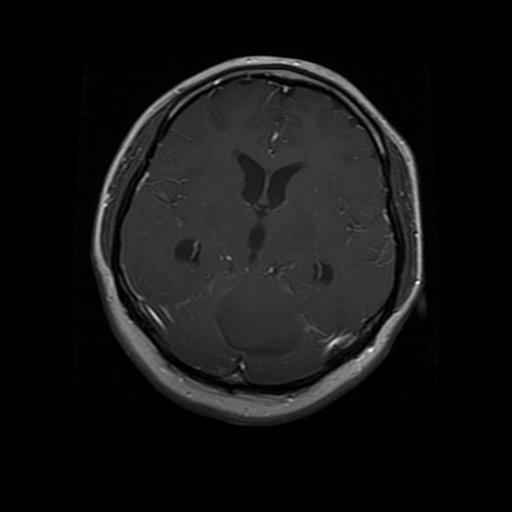
Label: glioma